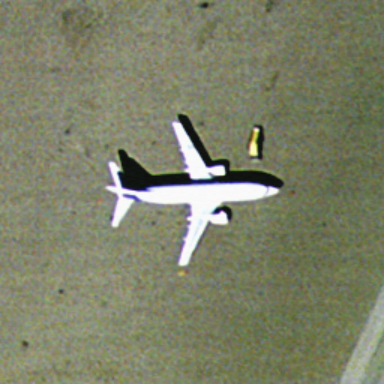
There is an airplane at the airport .